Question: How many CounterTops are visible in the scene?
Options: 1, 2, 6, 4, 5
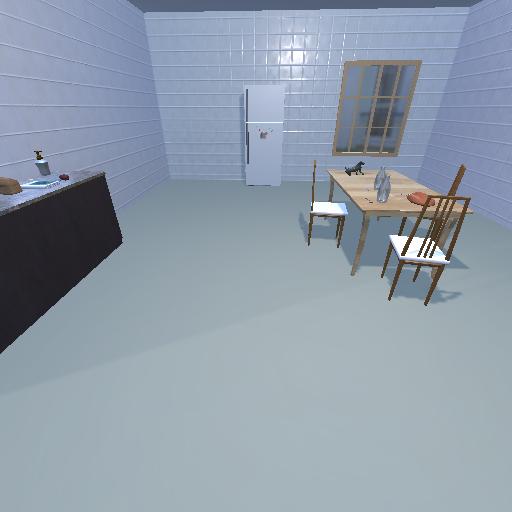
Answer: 1